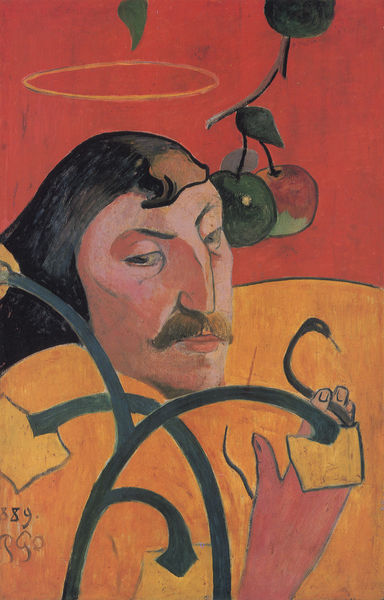
Titel: Autoportrait à l'auréole
Künstler: Paul Gauguin
Standort: Washington (District of Columbia)
Institution: National Gallery of Art
Schlagwörter: blätter, hand, kopf, mann, schatten, vogel, weiß, gelb, grün, kubistisch, äste, blume, blumen, braun, daumen, finger, frankreich, frisur, grau, hell, licht, mund, nase, orange, profil, schwarz, stirn, blick, blüte, obst, rot, tier, expressionismus, ornament, symbolismus, bart, blond, mütze, schnurrbart, augen, böse, gesicht, bild, bildnis, portrait, porträt, signatur, öl, ast, felder, zweige, flach, gold, haare, blatt, pflanze, lippen, locke, nlick, rosa, scheitel, schultern, kreis, oval, rund, frucht, früchte, ranken, stilleben, apfel, äpfel, wangen, schwan, zwei, beobachten, moderne, fläche, flächen, nabis, formen, linien, sigantur, ausdruck, schnäuzer, tapete, homme, jaune, floral, ornamente, maler, nachdenklich, augenbraue, nagel, nägel, schnauzer, selbstporträt, exotik, umriss, gauguin, blütenblätter, kirschen, kurven, adam, paradies, zweig, farbflächen, paul, dali, stengel, künstler, hakennase, gebogen, selbstbildnis, schlange, kranz, gesciht, betrachten, geometrisch, schein, selbstportrait, heiligenschein, wangenknochen, halbprofil, fingernägel, nimbus, jesus, sündenfall, gut, gaugin, picasso, verschlungen, versuchung, zunge, halb, religiös, rouge, eden, heiliger, farbfelder, künstlerbildnis, männerkopf, heilig, sünde, adam und eva, arbre, garten eden, krumm, matisse, meister, aureole, rechtshänder, dunkelhaarig, fauvismus, paul gauguin, huile, paul gaugin, selbst, jeune, connaissance, paradis, pomme, vogelkopf, fingernagel, saint, nasenrücken, autoportrait, rechte hand, serpent, nablis, tête, haiti, ausdrucksfarbe, heikigenschein, heiligenschein7, kresís, pflanzenstengel, pommes, surréalisme, künstlerselbstbildnis, exotische, gaugiun, trois-quart, vogelhals, huile sur toile, schwarze haare, 2 äpfel, 1859, pflantzen, dildo, porträi